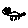
Label: cat